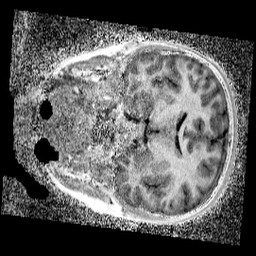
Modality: UNIT1_denoised
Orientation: coronal
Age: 11
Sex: male
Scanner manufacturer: siemens
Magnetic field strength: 3 T
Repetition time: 4 s
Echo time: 0.00299 s